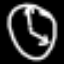
Label: clock